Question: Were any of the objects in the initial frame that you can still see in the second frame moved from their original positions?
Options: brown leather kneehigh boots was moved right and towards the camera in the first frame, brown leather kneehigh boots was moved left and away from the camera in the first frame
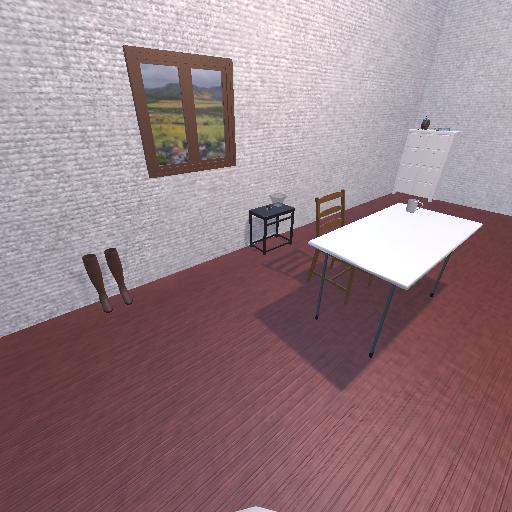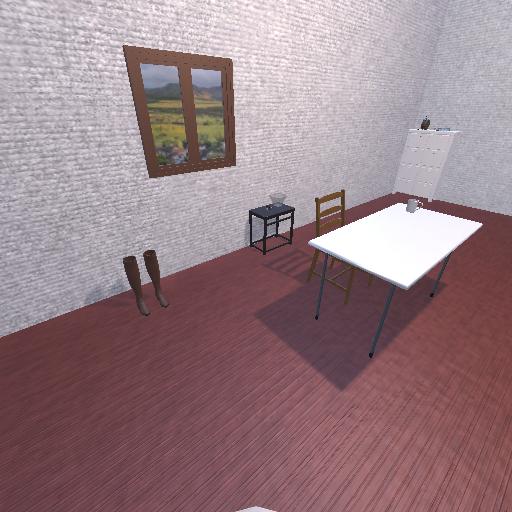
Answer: brown leather kneehigh boots was moved right and towards the camera in the first frame